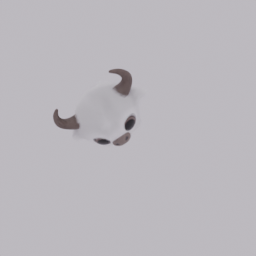
Label: animals